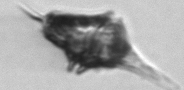
Label: Amylax